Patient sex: F
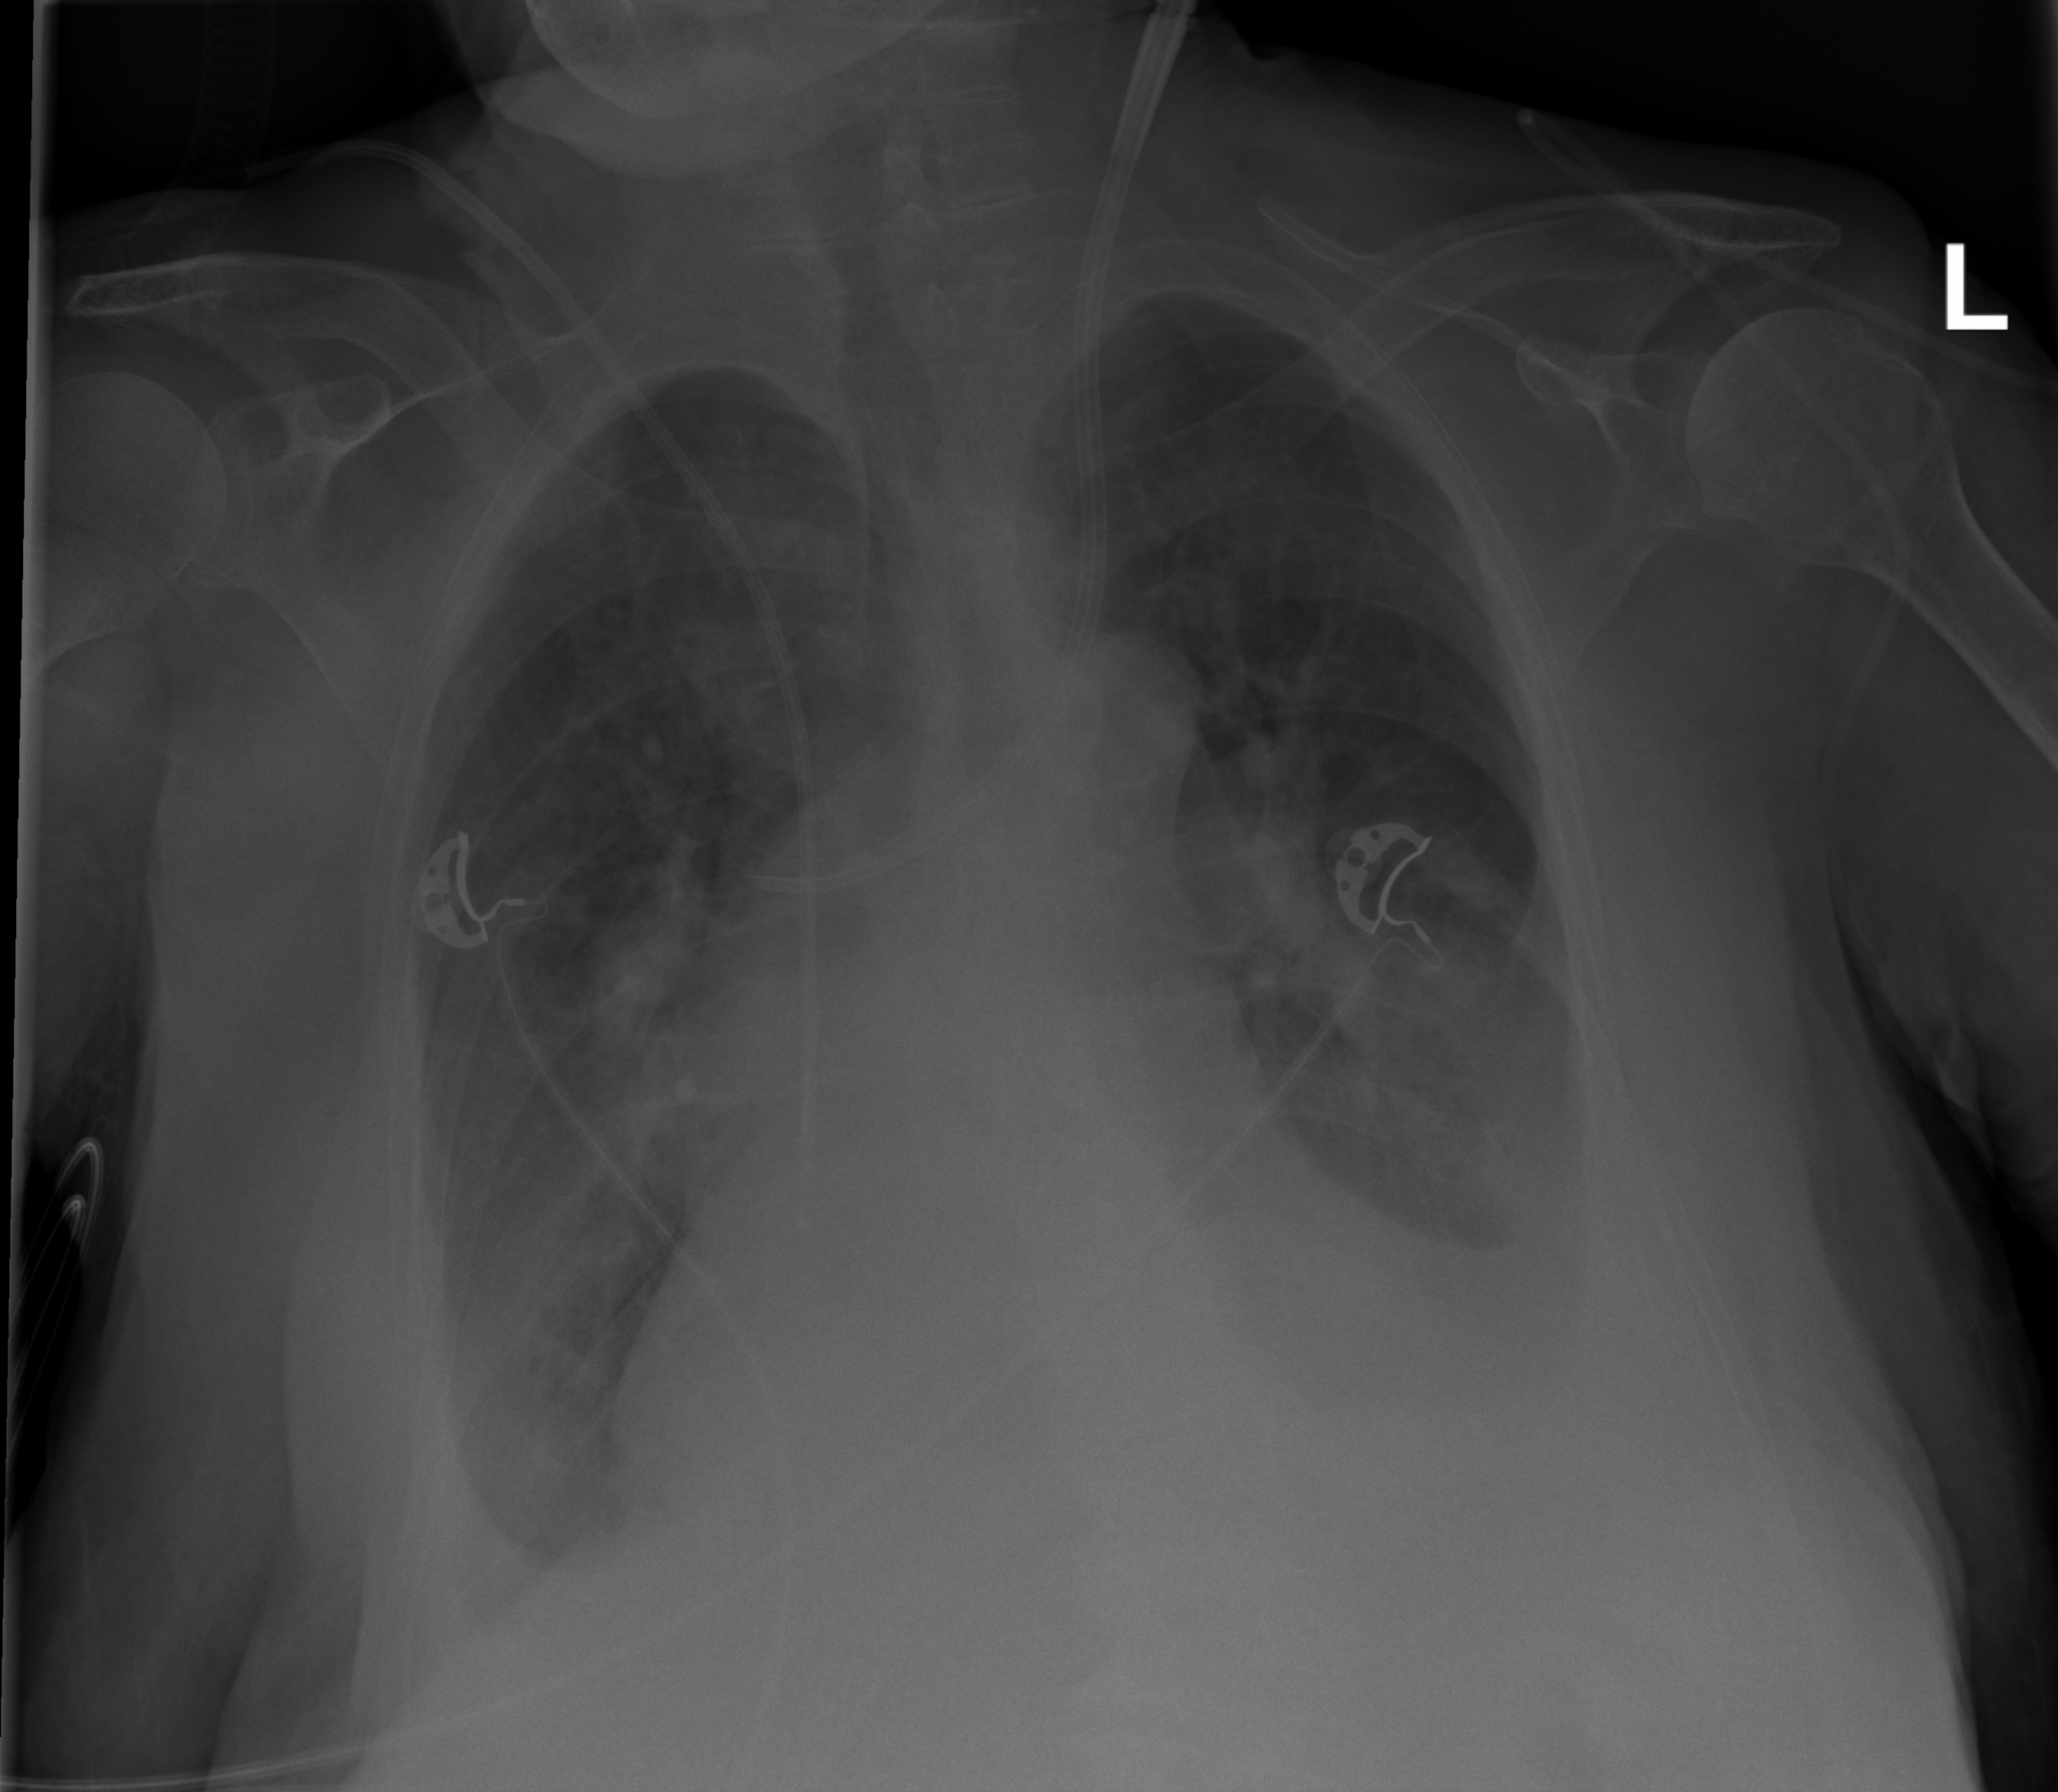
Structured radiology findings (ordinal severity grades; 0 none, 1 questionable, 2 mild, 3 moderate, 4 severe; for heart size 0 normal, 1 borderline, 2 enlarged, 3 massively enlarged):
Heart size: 2
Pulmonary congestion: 3
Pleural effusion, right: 2
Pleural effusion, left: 3
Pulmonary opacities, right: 2
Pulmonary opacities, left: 2
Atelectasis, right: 3
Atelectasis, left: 3